Field crop: maize
Growth stage: 2
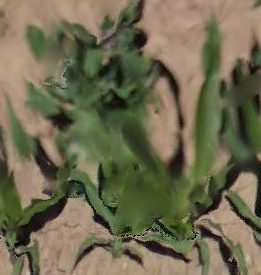
Species: maize